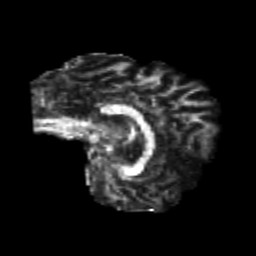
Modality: FA
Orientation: sagittal
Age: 26
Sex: male
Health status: healthy
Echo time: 0.074 s